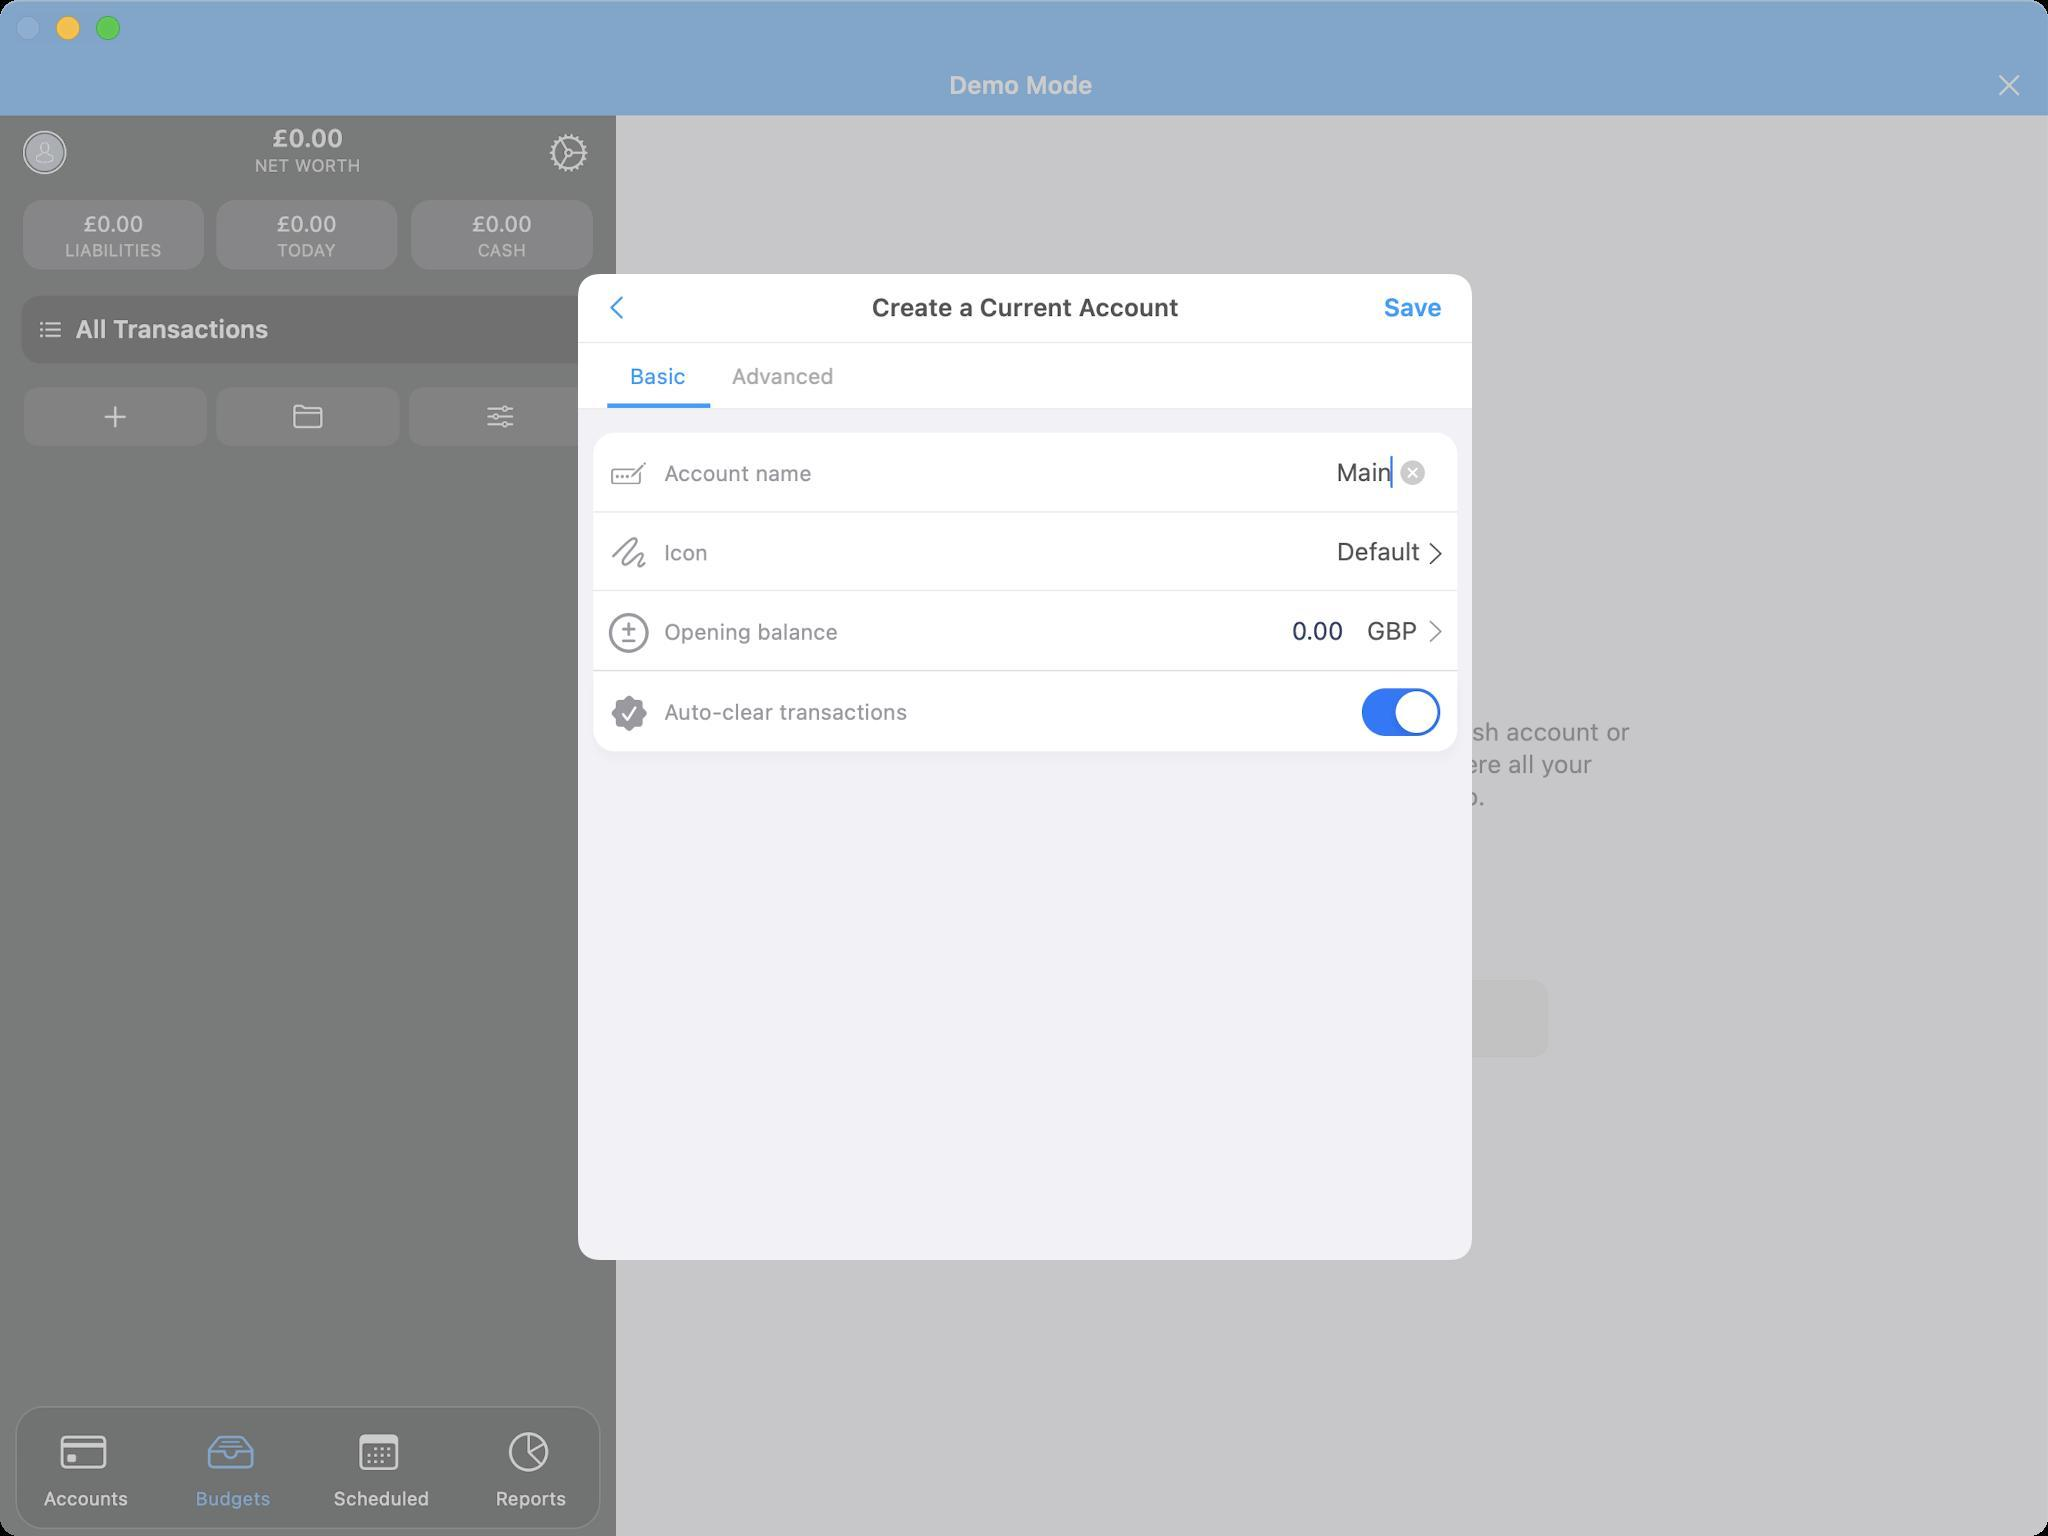
Accessibility tree:
{"name": "MoneyWiz", "role": "AXWindow", "description": null, "role_description": "standard window", "value": null, "position": "292.00;66.00", "size": "1024;768", "children": [{"name": null, "role": "AXGroup", "description": null, "role_description": "group", "value": null, "position": "0.00;0.00", "size": "1024;768", "children": [{"name": null, "role": "AXGroup", "description": null, "role_description": "group", "value": null, "position": "0.00;0.00", "size": "1024;768", "children": []}]}, {"name": null, "role": "AXButton", "description": null, "role_description": "close button", "value": null, "position": "7.00;6.00", "size": "14;16", "children": []}, {"name": null, "role": "AXButton", "description": null, "role_description": "zoom button", "value": null, "position": "47.00;6.00", "size": "14;16", "children": [{"name": null, "role": "AXGroup", "description": null, "role_description": "group", "value": null, "position": "47.00;6.00", "size": "14;16", "children": [{"name": null, "role": "AXGroup", "description": null, "role_description": "group", "value": null, "position": "47.00;6.00", "size": "14;16", "children": []}]}]}, {"name": null, "role": "AXButton", "description": null, "role_description": "minimise button", "value": null, "position": "27.00;6.00", "size": "14;16", "children": []}, {"name": null, "role": "AXSheet", "description": null, "role_description": "sheet", "value": null, "position": "289.00;137.00", "size": "447;493", "children": [{"name": null, "role": "AXGroup", "description": null, "role_description": "group", "value": null, "position": "289.00;137.00", "size": "447;493", "children": [{"name": null, "role": "AXGroup", "description": null, "role_description": "group", "value": null, "position": "289.00;137.00", "size": "447;494", "children": [{"name": null, "role": "AXGroup", "description": null, "role_description": "group", "value": null, "position": "289.00;137.00", "size": "447;494", "children": [{"name": null, "role": "AXGroup", "description": null, "role_description": "group", "value": null, "position": "289.00;137.00", "size": "447;494", "children": [{"name": null, "role": "AXButton", "description": "Back", "role_description": "button", "value": null, "position": "289.00;137.00", "size": "62;34", "children": []}, {"name": null, "role": "AXStaticText", "description": "Create a Current Account", "role_description": "text", "value": null, "position": "366.00;137.00", "size": "293;34", "children": []}, {"name": null, "role": "AXButton", "description": "Done", "role_description": "button", "value": null, "position": "665.53;137.00", "size": "71;34", "children": []}, {"name": null, "role": "AXButton", "description": "Basic", "role_description": "button", "value": null, "position": "303.63;171.65", "size": "51;32", "children": []}, {"name": null, "role": "AXButton", "description": "Advanced", "role_description": "button", "value": null, "position": "354.57;171.65", "size": "74;32", "children": []}, {"name": null, "role": "AXStaticText", "description": "Account name", "role_description": "text", "value": null, "position": "332.12;216.31", "size": "158;40", "children": []}, {"name": null, "role": "AXTextField", "description": null, "role_description": "text field", "value": "Main", "position": "497.28;216.31", "size": "220;40", "children": []}, {"name": null, "role": "AXButton", "description": "Clear text", "role_description": "button", "value": null, "position": "699.03;229.40", "size": "15;14", "children": []}, {"name": null, "role": "AXStaticText", "description": "Icon", "role_description": "text", "value": null, "position": "332.12;256.35", "size": "143;39", "children": []}, {"name": null, "role": "AXButton", "description": "Default", "role_description": "button", "value": null, "position": "499.21;256.35", "size": "211;39", "children": []}, {"name": null, "role": "AXGroup", "description": null, "role_description": "group", "value": null, "position": "296.70;295.62", "size": "432;40", "children": [{"name": null, "role": "AXButton", "description": "GBP", "role_description": "button", "value": null, "position": "683.24;295.62", "size": "45;40", "children": []}, {"name": null, "role": "AXStaticText", "description": "Opening balance", "role_description": "text", "value": null, "position": "332.12;295.62", "size": "87;40", "children": []}, {"name": null, "role": "AXTextField", "description": null, "role_description": "text field", "value": "0.00", "position": "419.90;295.62", "size": "252;40", "children": []}]}, {"name": null, "role": "AXStaticText", "description": "Auto-clear transactions", "role_description": "text", "value": null, "position": "332.12;336.05", "size": "276;39", "children": []}, {"name": null, "role": "AXCheckBox", "description": null, "role_description": "switch", "value": "1", "position": "680.93;344.13", "size": "39;24", "children": []}]}]}]}]}]}]}